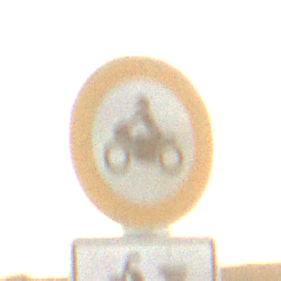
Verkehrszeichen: VerbotKraftraeder
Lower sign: EinspurigeFahrzeugeFrei2
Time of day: SunriseSunset
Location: Outdoor (Nature)
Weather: PartlyCloudy
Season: NotSpecified
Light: Natural